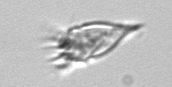
Label: Paratontonia_gracillima